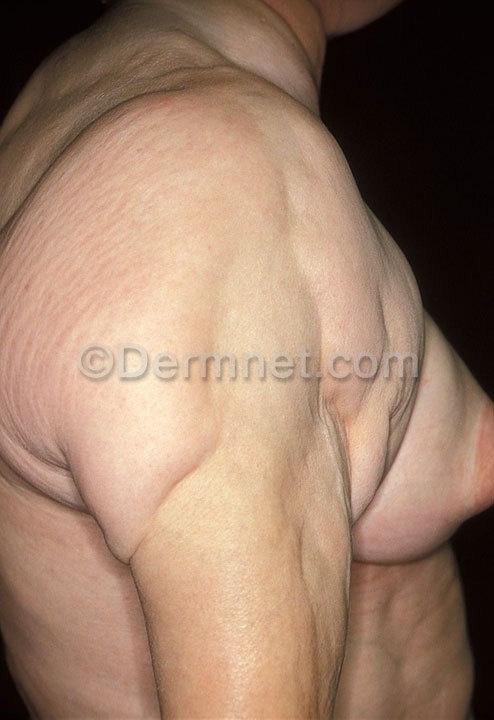
Disease: Lupus and other Connective Tissue diseases